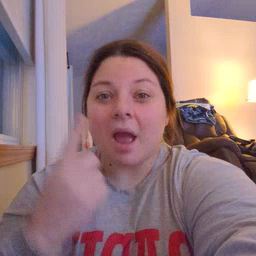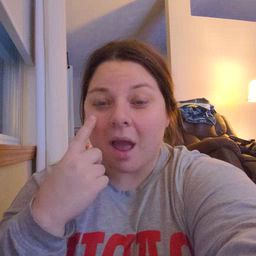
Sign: eye